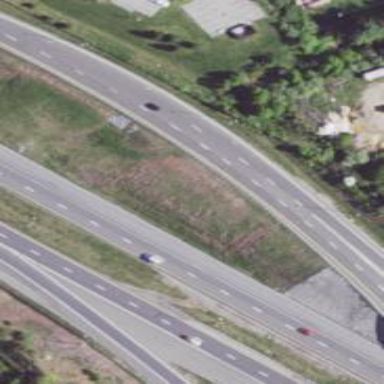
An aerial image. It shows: Motorway link.